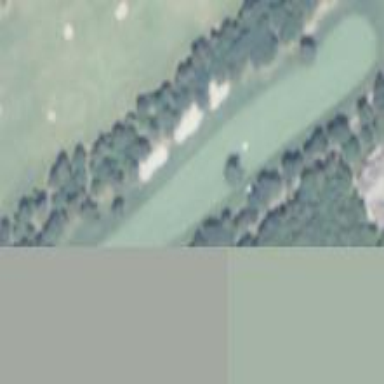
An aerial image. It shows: Grassy area designated as golf fairway.